The image is a continuous-wavelet scalogram (time versus scale) of a rotating-machine vibration signal. Classify the rotor condition as one of: normal, misalignment, unbalance, looseness.
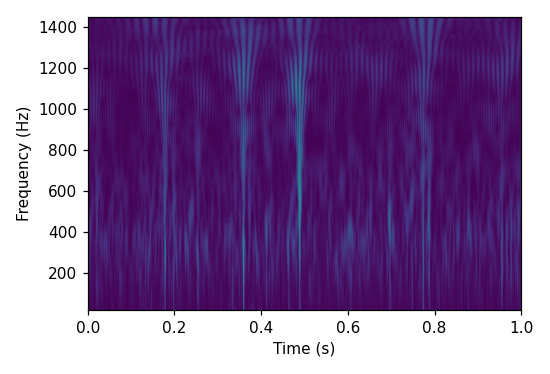
Answer: normal